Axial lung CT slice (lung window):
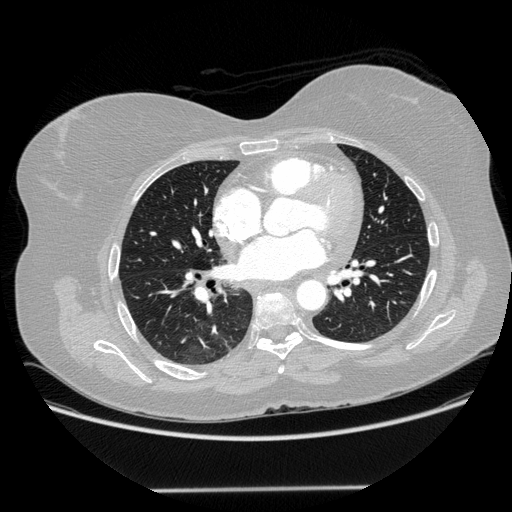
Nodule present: no